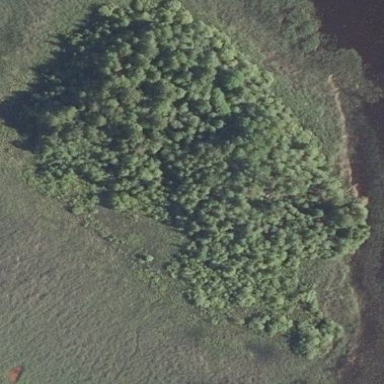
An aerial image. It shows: Islet covered in broadleaved woodland.